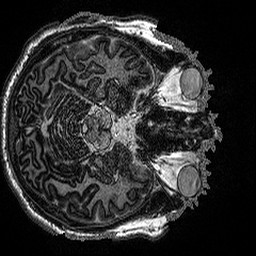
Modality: MP2RAGE
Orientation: axial
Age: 37
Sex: male
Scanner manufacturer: siemens
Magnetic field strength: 3 T
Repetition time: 5 s
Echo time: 0.00298 s